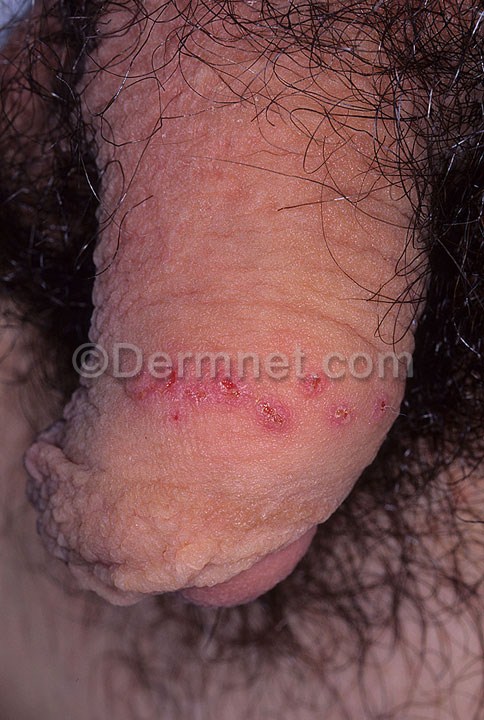
Disease: Herpes HPV and other STDs Photos